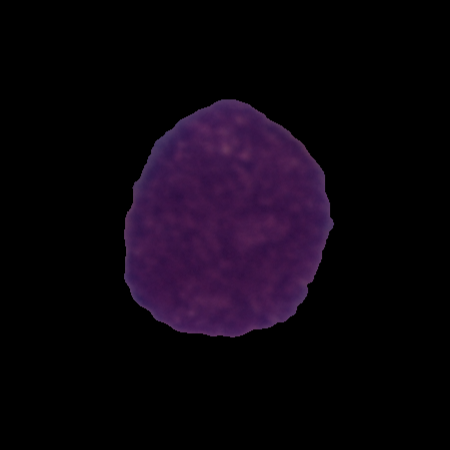
Label: cancer